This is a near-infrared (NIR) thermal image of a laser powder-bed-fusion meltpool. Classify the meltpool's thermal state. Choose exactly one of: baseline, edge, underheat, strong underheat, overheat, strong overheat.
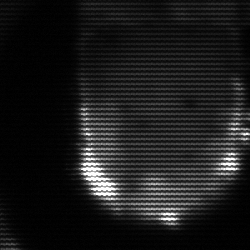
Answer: baseline